Question: I have had enough search on this topic and could not find a suitable answer, finally my question is Does any one know any APIs which I can use to generate CSS query from the web page, similar to the Xpath we get it from Mozilla or chrome plugins.
attached is the image for reference.

On the similar lines of this image, I need API for CSSQuery which gives me CSS query for selected element
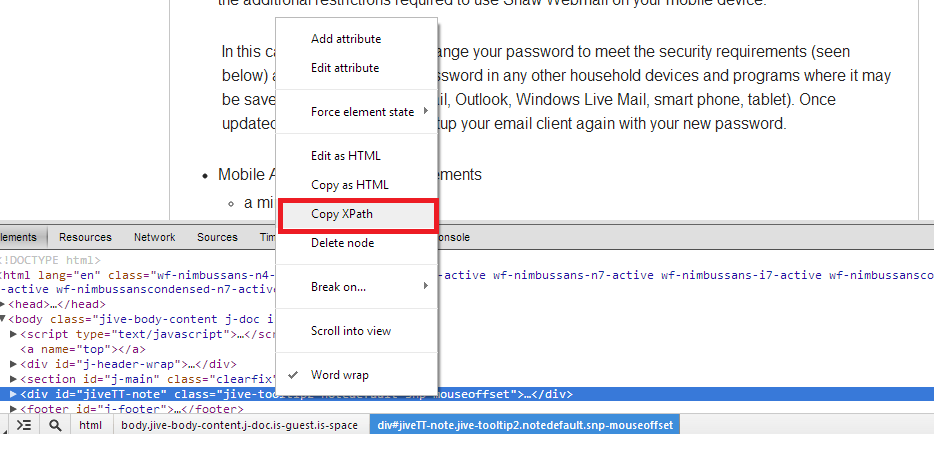
Answer: I finally wrote my own code which generates a perfect css query :-)